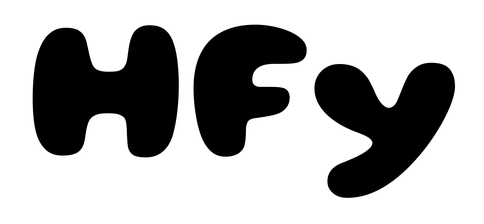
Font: Gluten_ExtraBold